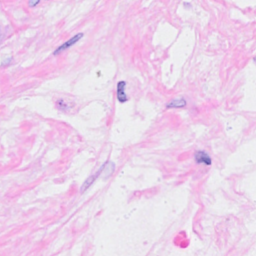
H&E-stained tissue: Breast